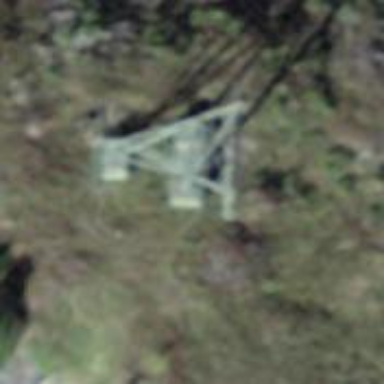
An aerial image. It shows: Pylon used for aerialway.